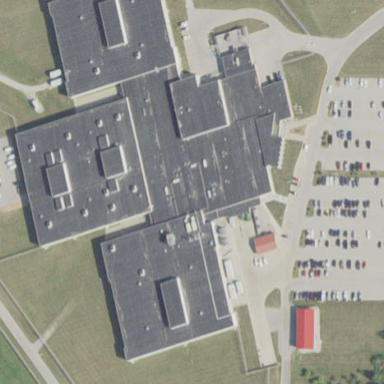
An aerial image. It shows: Prison building.